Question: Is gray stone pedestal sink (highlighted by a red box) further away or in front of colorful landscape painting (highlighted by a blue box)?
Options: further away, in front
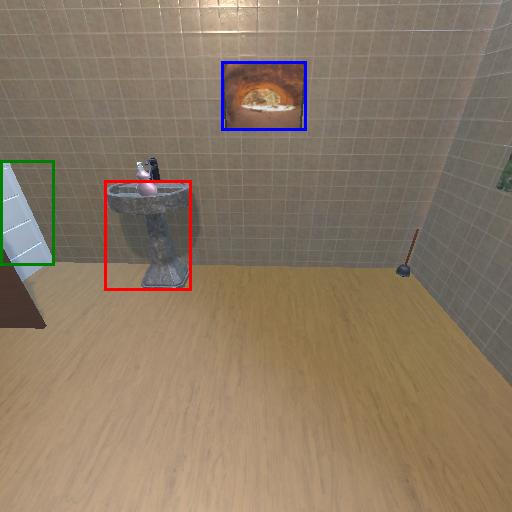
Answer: further away